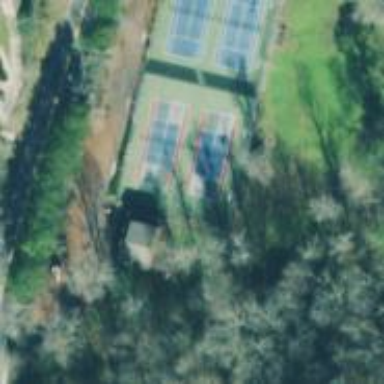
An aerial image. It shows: Tennis court in leisure pitch.